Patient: sex M, age 48
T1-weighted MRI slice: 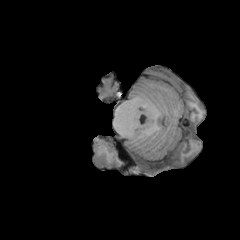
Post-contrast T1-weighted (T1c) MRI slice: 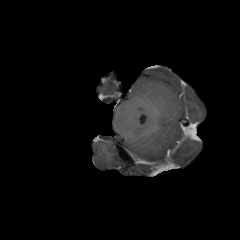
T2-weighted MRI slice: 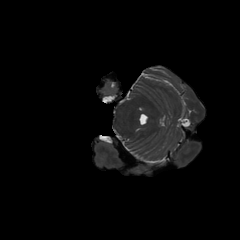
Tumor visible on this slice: no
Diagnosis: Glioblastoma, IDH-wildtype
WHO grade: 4